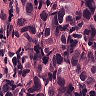
Metastatic tissue present: yes